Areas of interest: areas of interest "Yuanfa Industrial Building"
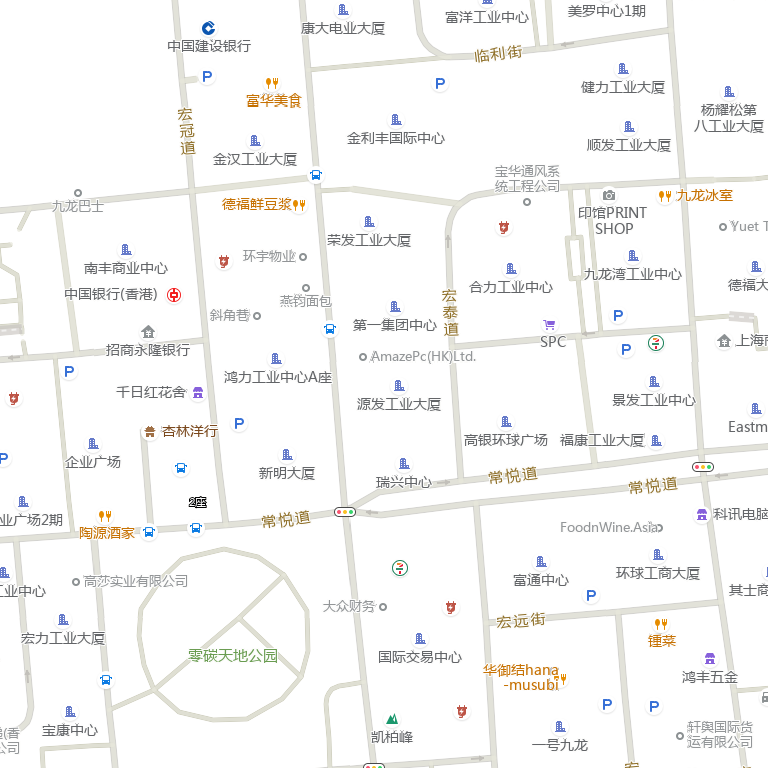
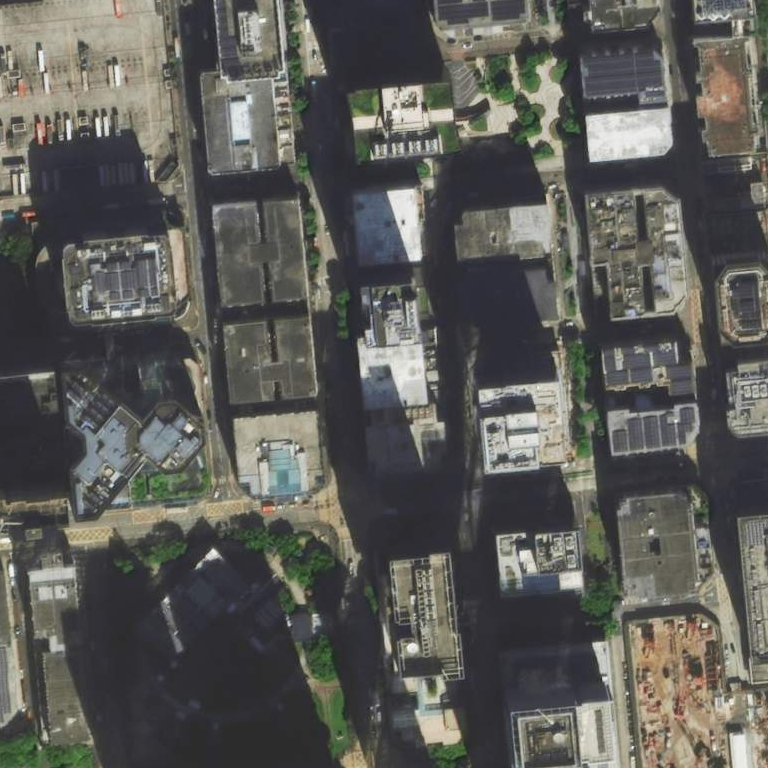